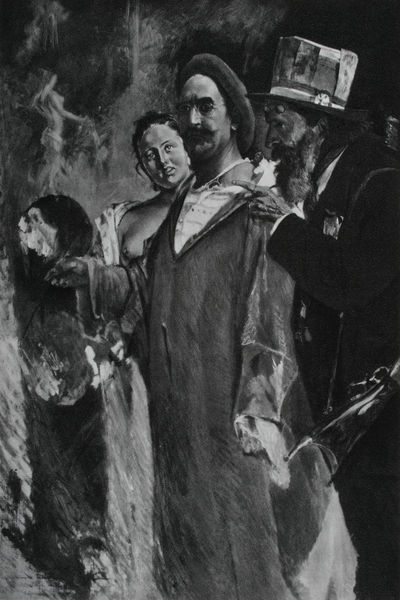
Titel: Kritik
Künstler: Frank Buchser
Standort: Solothurn
Institution: Kunstmuseum
Schlagwörter: akt, feuer, hand, kopf, mann, nackt, schatten, umhang, weiß, aquarell, frauen, menschen, brust, busen, finger, frau, geste, grau, hut, licht, männer, nase, profil, renoir, schwarz, szene, zeichnung, blick, dame, zylinder, bart, hemd, kappe, mütze, schnurrbart, falten, kragen, vollbart, bildnis, hände, portrait, porträt, rauch, figur, gewand, mantel, realismus, theater, zilinder, schulter, wald, stock, modell, bogen, gasse, nebel, amerika, figuren, angst, schnäuzer, atelier, maler, muse, halbakt, nackte, brustwarze, zeigen, schnauzer, krempe, gestalt, foto, griff, orient, kohle, porträts, dali, schwarzweiss, künstler, brille, soldat, waffe, selbstbildnis, kittel, kugel, herrscher, kunst, malen, palette, pinsel, statuette, jagd, baskenmütze, kneifer, harem, jesus, gewehr, erscheinung, fingerzeig, flinte, erleuchtung, fragend, schauspieler, turban, fee, el greco, käufer, schwaz, basar, kaftan, matel, langes kleid, aba, binokel, mäzen, malerkappe, mr. america, omann mit bart, frau nackt narr